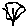
Label: tree